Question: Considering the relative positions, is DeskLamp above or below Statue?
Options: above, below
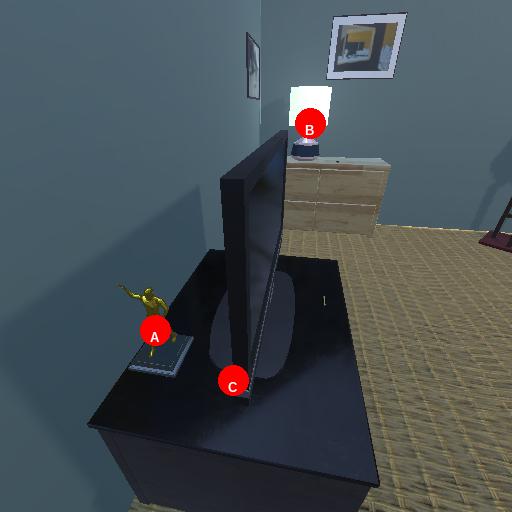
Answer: above